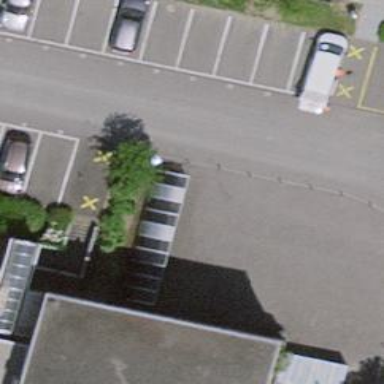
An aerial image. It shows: Bicycle parking facility.